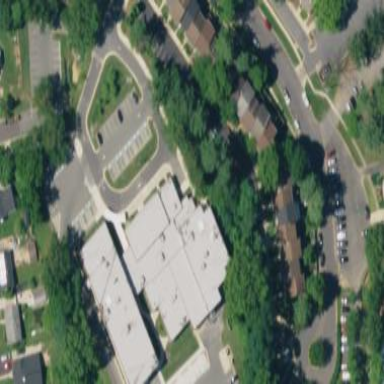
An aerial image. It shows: Nursing home building.